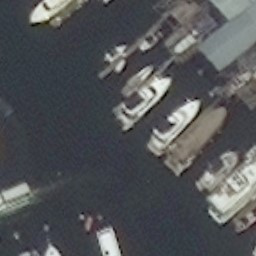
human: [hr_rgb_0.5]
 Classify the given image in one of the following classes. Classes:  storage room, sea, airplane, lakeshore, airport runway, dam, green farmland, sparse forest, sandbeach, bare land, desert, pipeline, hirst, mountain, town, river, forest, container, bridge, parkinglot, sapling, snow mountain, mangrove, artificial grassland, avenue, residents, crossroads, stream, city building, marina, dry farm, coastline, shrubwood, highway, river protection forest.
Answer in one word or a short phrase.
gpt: marina